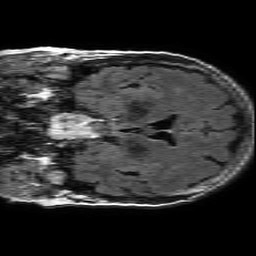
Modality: FLAIR
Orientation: coronal
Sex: female
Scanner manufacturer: philips
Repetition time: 11 s
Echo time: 0.125 s